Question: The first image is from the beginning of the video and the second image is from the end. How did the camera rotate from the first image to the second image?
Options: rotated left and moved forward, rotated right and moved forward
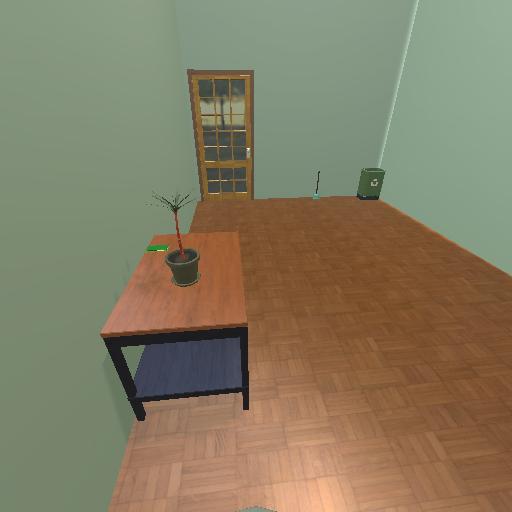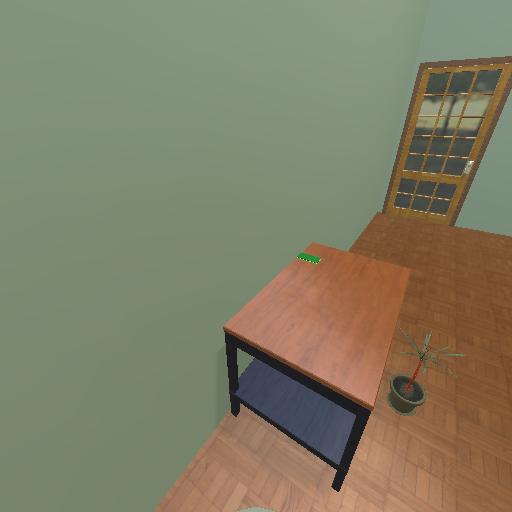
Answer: rotated left and moved forward